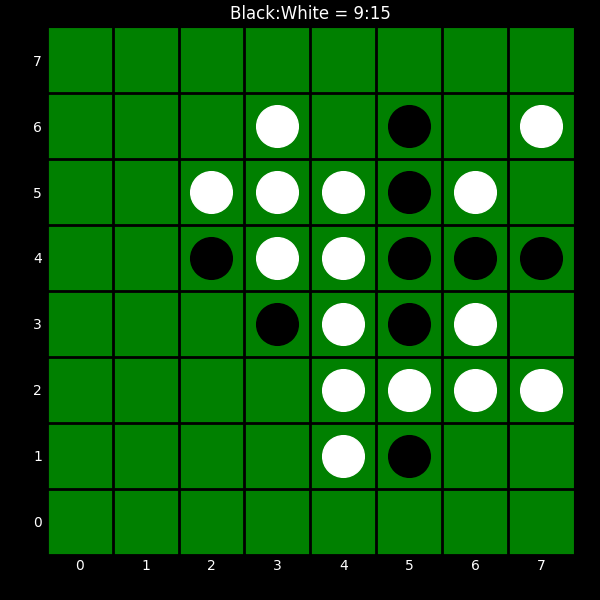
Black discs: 9
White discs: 15